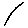
Label: line